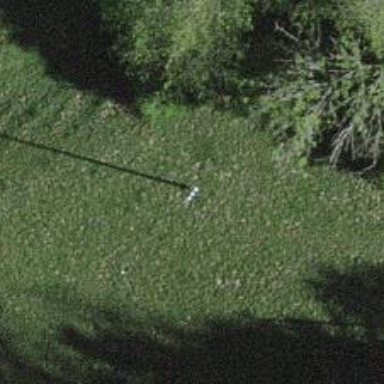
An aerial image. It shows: Minor power line.